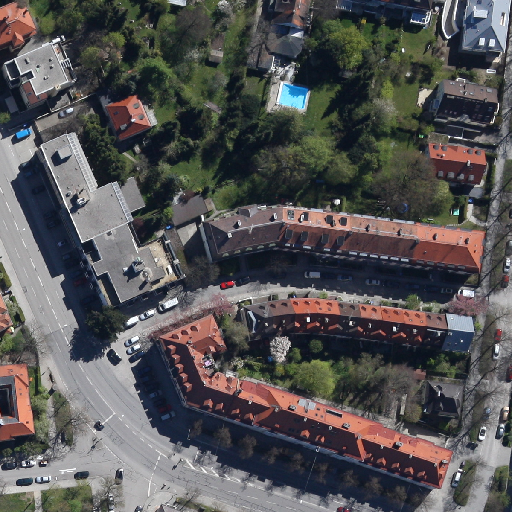
Referring expression: light-duty vehicle